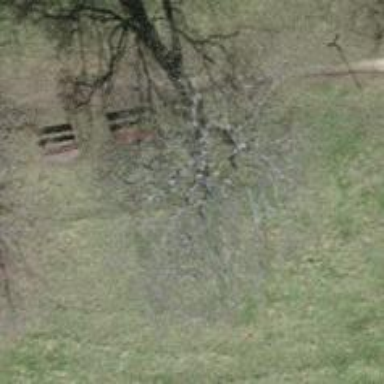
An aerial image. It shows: Bench for seating.